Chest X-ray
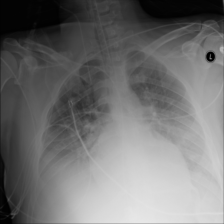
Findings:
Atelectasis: positive
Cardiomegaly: negative
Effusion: positive
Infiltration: positive
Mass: negative
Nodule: negative
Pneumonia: negative
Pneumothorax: negative
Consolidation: negative
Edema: negative
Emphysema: negative
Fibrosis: negative
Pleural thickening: negative
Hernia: negative